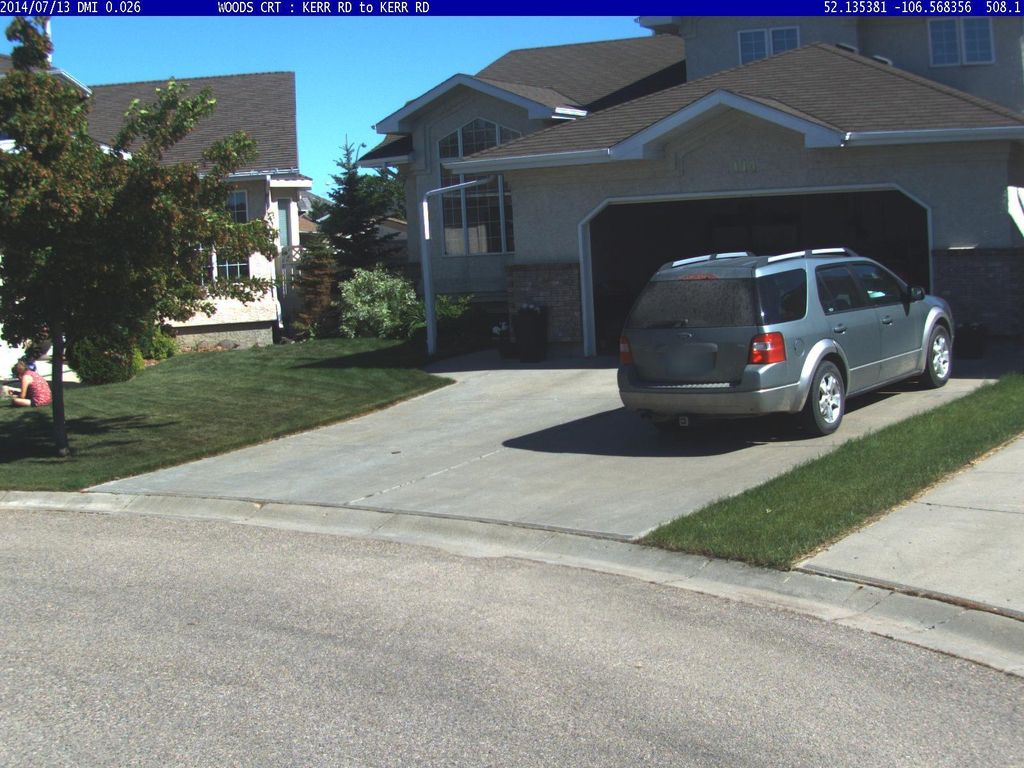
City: saskatoon